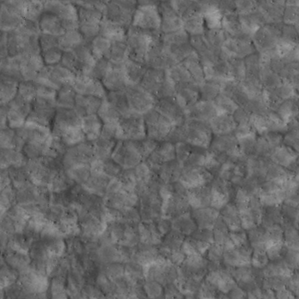
Label: non_frost